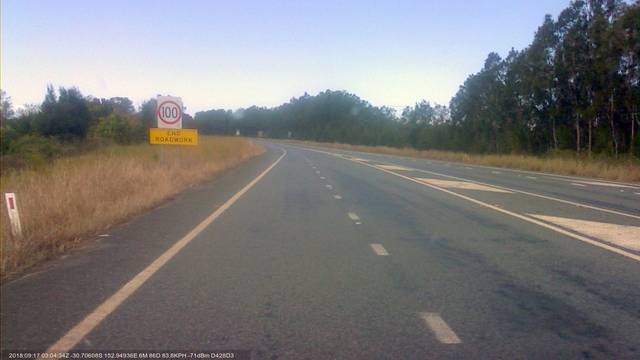
Region: Australia
Coordinates: -30.706, 152.949